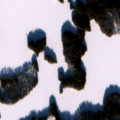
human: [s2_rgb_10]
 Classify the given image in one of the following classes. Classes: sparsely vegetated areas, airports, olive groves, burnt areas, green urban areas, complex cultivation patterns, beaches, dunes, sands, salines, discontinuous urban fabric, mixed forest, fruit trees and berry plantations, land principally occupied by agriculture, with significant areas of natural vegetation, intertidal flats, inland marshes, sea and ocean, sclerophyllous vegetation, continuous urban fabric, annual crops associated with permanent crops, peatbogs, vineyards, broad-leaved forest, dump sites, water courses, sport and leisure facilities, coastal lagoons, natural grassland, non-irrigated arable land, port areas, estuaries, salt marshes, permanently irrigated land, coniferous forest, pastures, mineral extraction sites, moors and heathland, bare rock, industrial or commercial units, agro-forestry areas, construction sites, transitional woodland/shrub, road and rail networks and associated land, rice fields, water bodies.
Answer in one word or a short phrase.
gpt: coniferous forest, water bodies